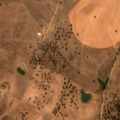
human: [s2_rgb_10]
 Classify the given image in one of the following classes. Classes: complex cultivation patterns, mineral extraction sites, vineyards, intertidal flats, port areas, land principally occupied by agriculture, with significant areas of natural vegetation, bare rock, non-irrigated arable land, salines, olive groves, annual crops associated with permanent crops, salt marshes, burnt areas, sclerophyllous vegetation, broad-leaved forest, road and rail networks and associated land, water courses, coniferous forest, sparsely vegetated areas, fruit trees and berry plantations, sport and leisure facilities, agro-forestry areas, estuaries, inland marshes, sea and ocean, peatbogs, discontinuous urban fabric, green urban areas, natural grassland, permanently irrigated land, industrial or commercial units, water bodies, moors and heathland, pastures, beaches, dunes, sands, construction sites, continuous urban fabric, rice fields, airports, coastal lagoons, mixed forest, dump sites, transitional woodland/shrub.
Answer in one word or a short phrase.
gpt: non-irrigated arable land, permanently irrigated land, pastures, agro-forestry areas